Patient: sex M, age 75
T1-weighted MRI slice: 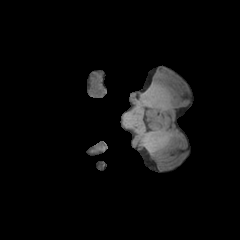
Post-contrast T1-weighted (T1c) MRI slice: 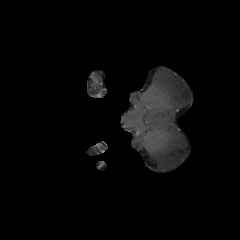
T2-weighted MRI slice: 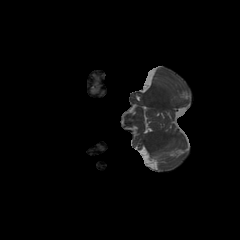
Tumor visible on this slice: yes
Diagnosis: Glioblastoma, IDH-wildtype
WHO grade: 4